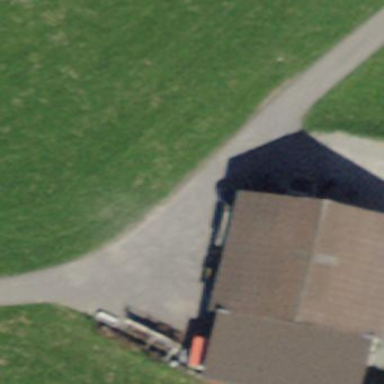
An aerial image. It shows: Farmyard area.